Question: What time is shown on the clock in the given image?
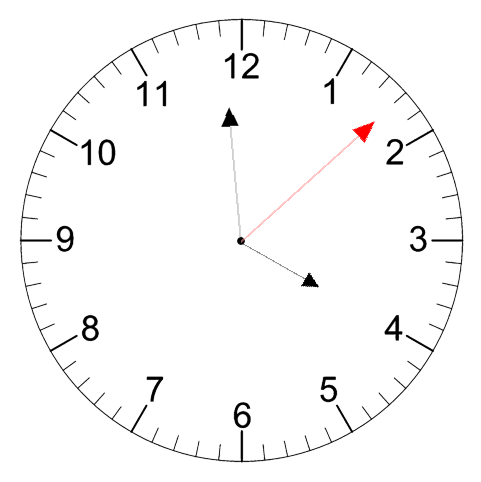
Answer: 03:59:08